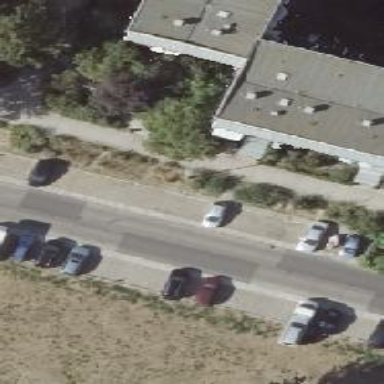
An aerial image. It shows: Street-side parking area.